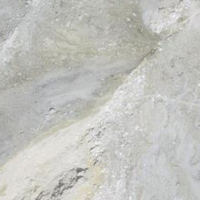
EUNIS habitat code: 48
Species observed at this site:
Zygaena exulans